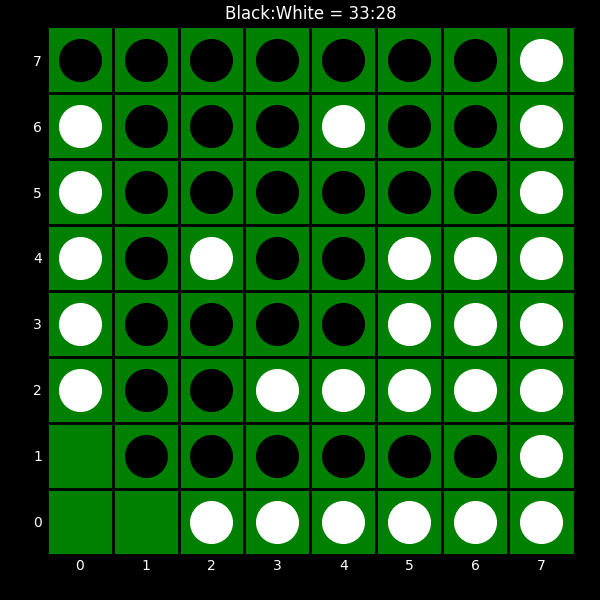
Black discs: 33
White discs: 28